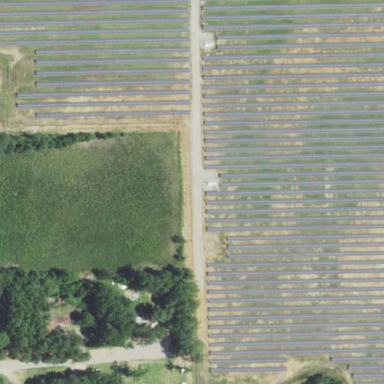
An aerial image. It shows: Solar power plant with photovoltaic technology surrounded by fence.